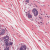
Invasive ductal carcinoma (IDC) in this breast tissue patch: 0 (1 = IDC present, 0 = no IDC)